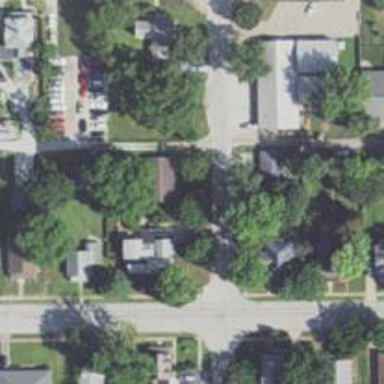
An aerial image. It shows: Alleyway designated as service road.